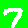
Digit: 7